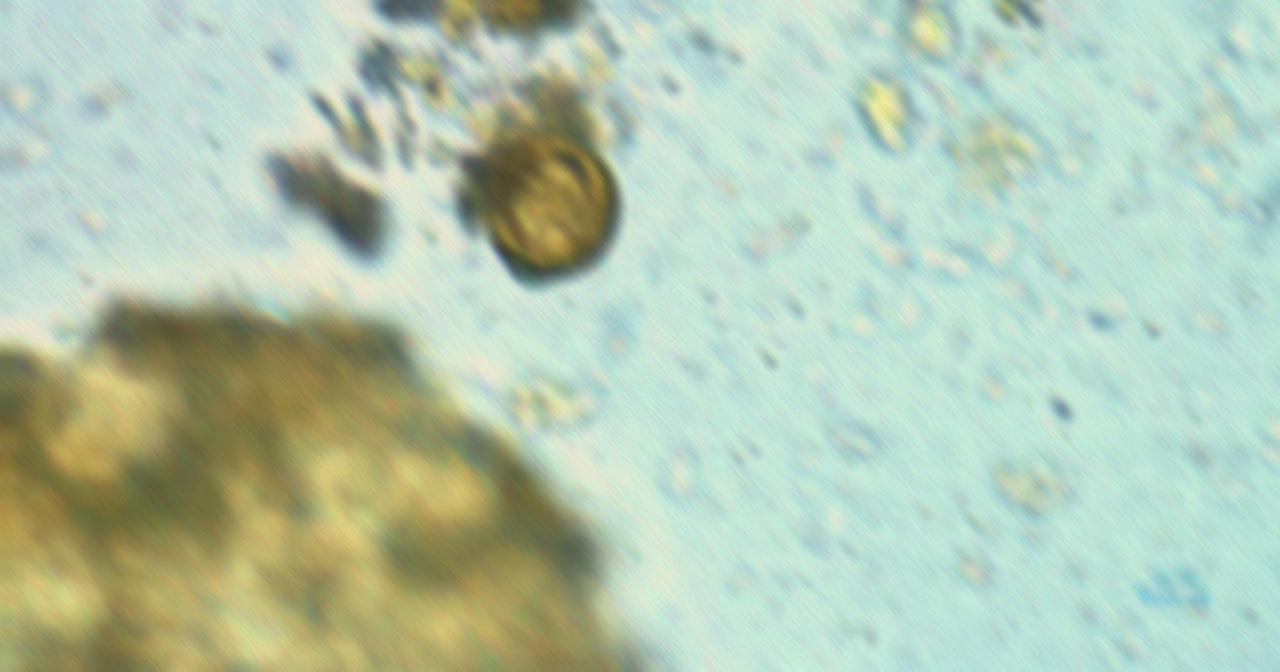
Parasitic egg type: Taenia spp. egg